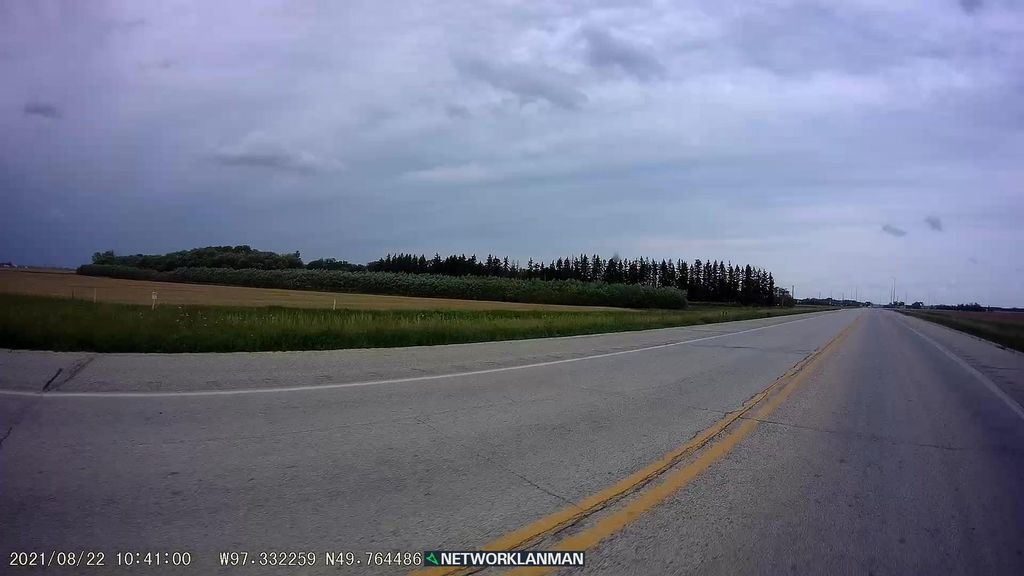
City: winnipeg